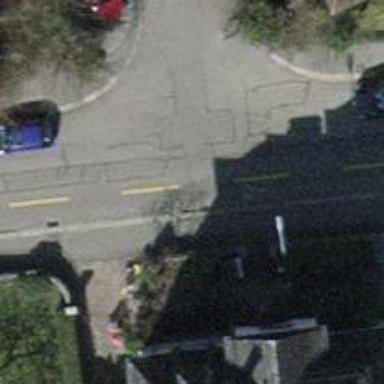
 and cycle lane on the left in the opposite direction."